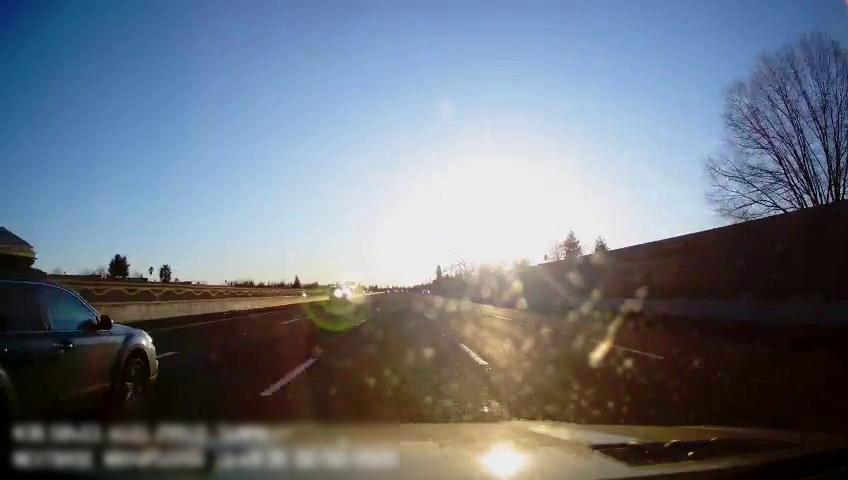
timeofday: Day
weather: Sunny
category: Drivable Space
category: Vehicles | SUV
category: Vehicles | SUV
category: Lanes | Alternate Lane
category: Lanes | Alternate Lane
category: Lanes | Current Lane
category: Lanes | Current Lane
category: Lanes | Alternate Lane